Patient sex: F
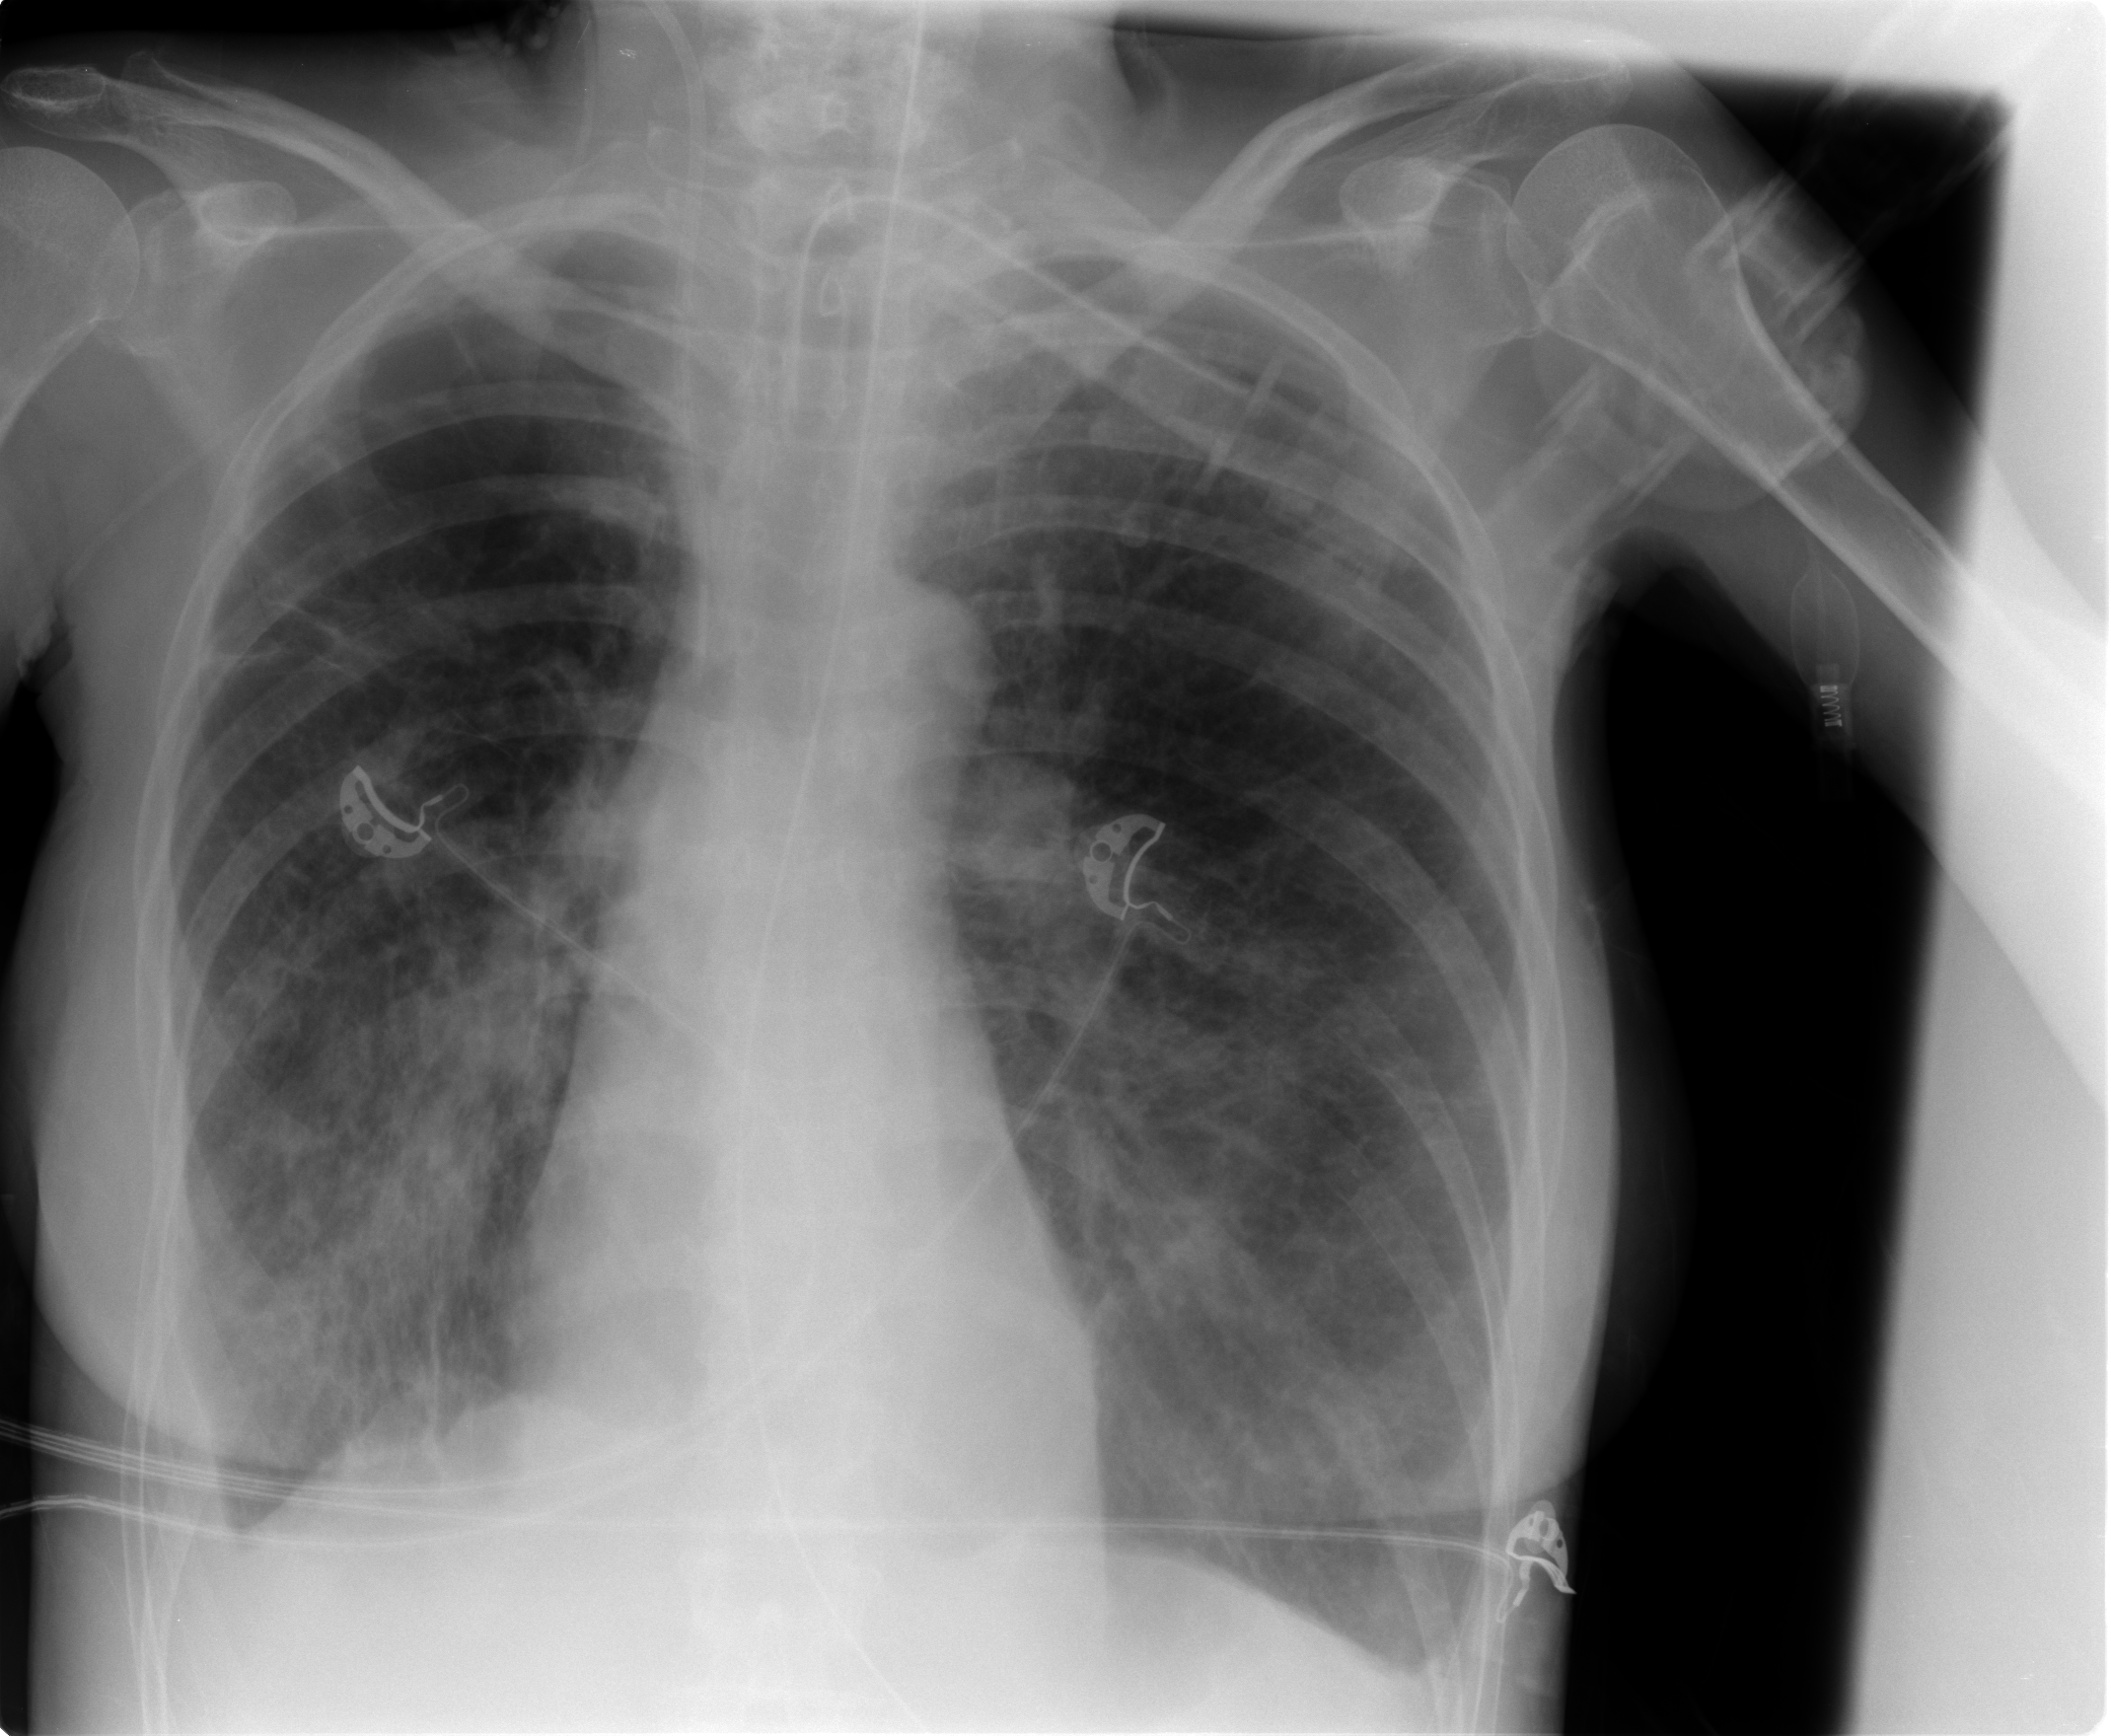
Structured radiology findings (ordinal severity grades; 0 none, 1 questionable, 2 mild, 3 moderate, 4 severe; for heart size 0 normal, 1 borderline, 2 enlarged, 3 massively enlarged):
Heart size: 0
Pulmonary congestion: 0
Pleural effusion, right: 2
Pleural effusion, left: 2
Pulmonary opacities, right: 3
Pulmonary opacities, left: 2
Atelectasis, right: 3
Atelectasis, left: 3